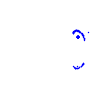
Particle: proton